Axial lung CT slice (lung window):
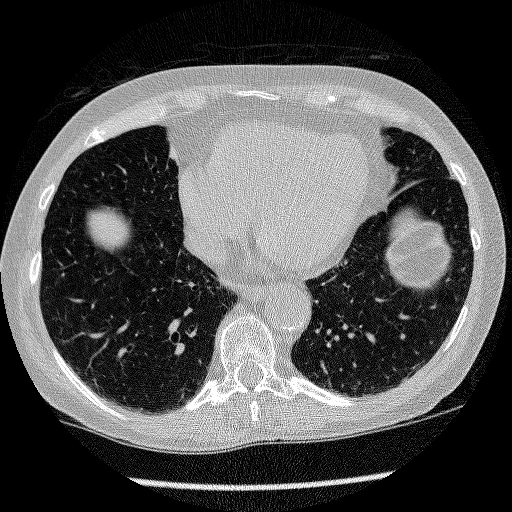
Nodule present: no